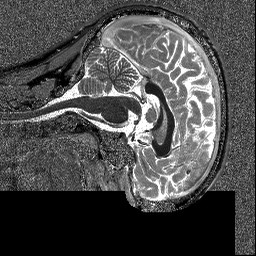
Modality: T1map
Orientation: sagittal
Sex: male